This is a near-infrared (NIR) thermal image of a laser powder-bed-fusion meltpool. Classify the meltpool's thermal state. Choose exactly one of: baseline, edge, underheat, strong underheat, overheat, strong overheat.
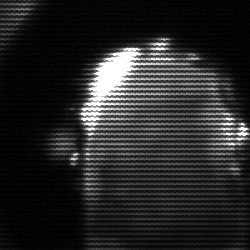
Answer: baseline